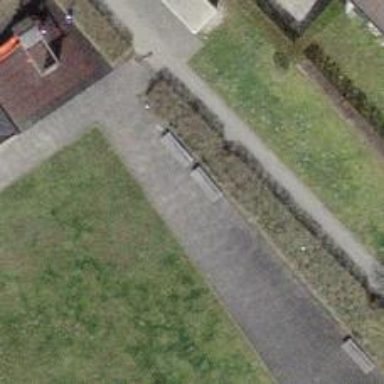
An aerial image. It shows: Brown bench.